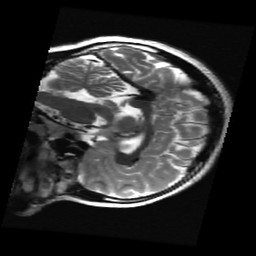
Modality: T2w
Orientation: sagittal
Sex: female
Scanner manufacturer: ge
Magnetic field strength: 3 T
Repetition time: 5 s
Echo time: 0.1012 s